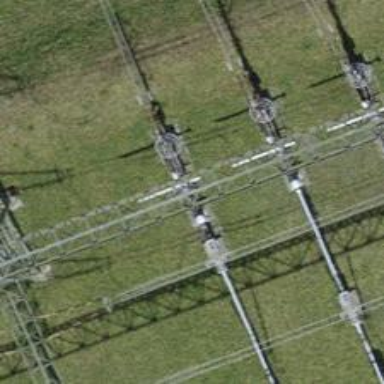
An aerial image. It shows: Insulator used in power systems.